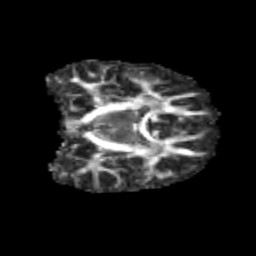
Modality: FA
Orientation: coronal
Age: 9
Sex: male
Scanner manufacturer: siemens
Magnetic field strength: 3 T
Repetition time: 3.8 s
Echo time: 0.07 s